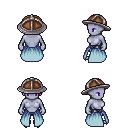
a pixel art fantasy rpg character, female body template, dark elf, purple skin, overskirt, metal pants, ruby red long mohawk hairstyle, chain helm, metal boots, four views (front, back, left, right), 2x2 character sprite sheet, small pixel art, hard edges, no anti-aliasing